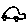
Label: car